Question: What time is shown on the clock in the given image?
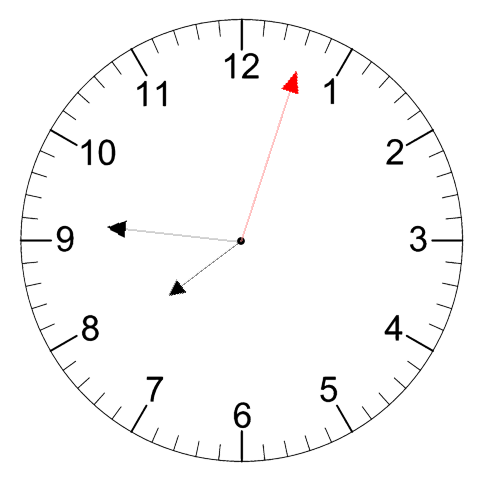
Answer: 07:46:03